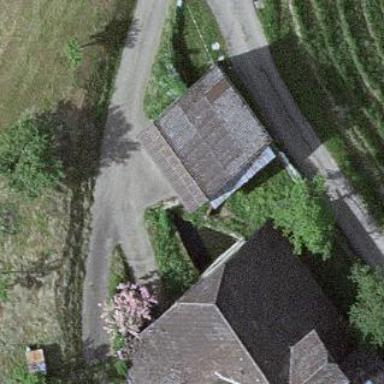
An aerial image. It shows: Shed building.